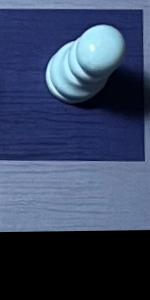
Label: Empty